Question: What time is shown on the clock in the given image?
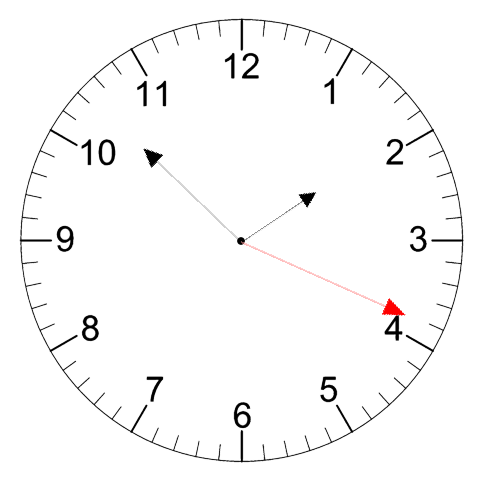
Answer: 01:52:19